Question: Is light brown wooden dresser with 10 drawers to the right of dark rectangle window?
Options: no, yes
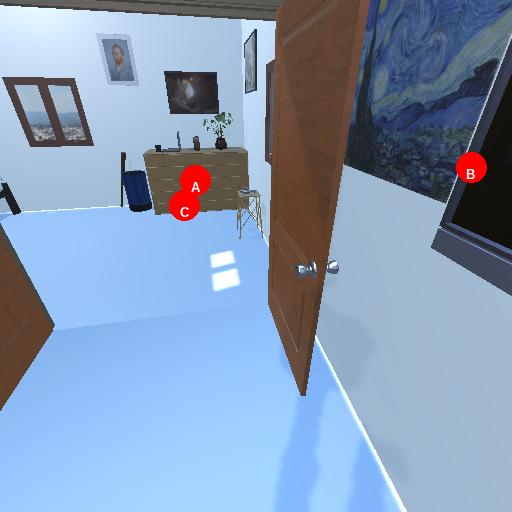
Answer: no